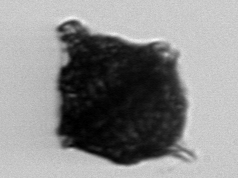
Label: Gonyaulax